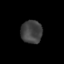
Tissue: skin
Cell type: Epithelial cells
Senescence score: 0.2534
Nuclear area (px): 475
Mean DAPI intensity: 65.411